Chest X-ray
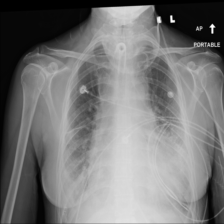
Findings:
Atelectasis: negative
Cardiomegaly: negative
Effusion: positive
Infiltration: negative
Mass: negative
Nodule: negative
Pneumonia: negative
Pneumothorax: negative
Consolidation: negative
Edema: negative
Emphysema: negative
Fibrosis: negative
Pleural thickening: positive
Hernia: negative